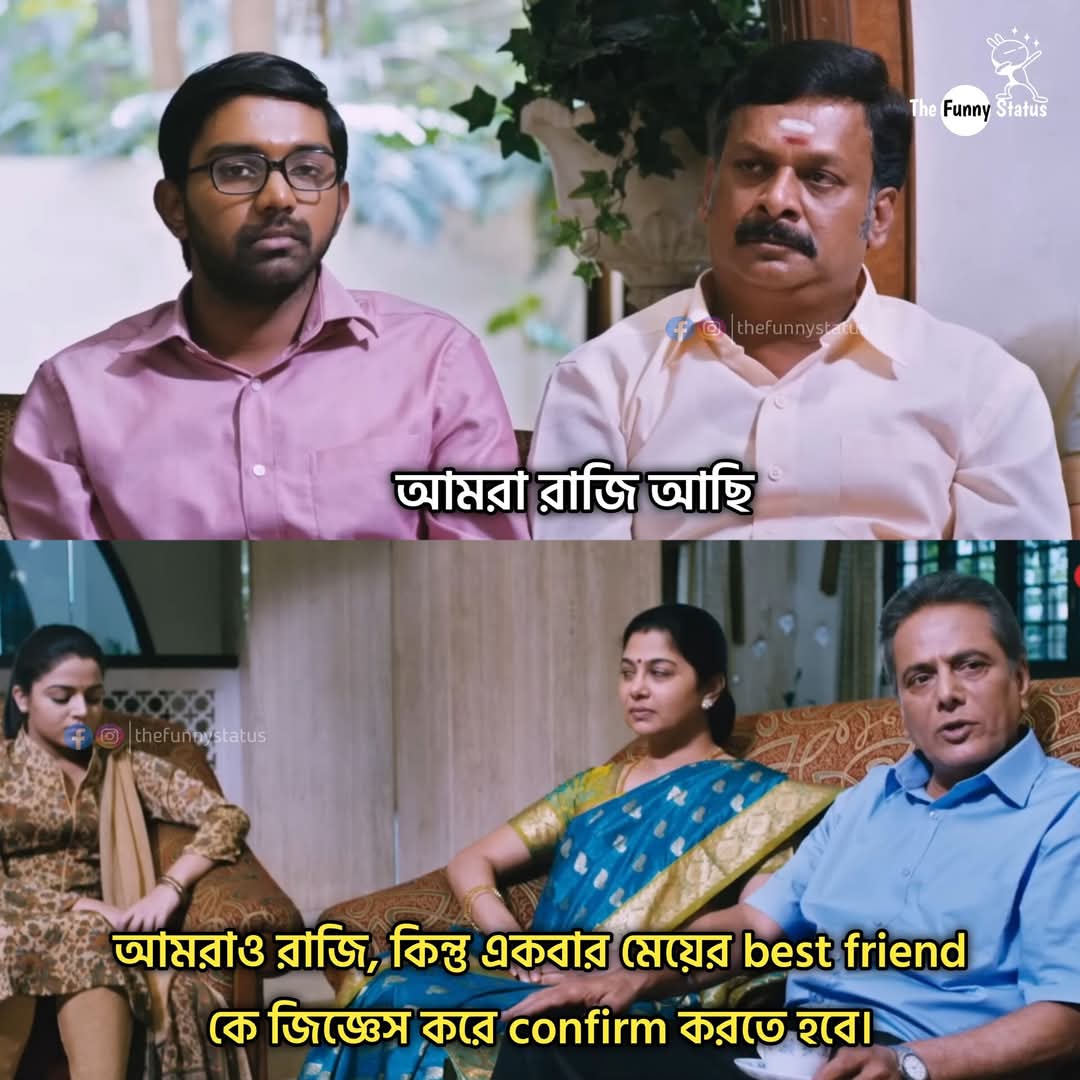
Text: আমরা রাজি আছি
আমরাও রাজি, কিন্তু একবার মেয়ের best friend কে জিজ্ঞেস করে confirm করতে হবে।
Label: Non Hate